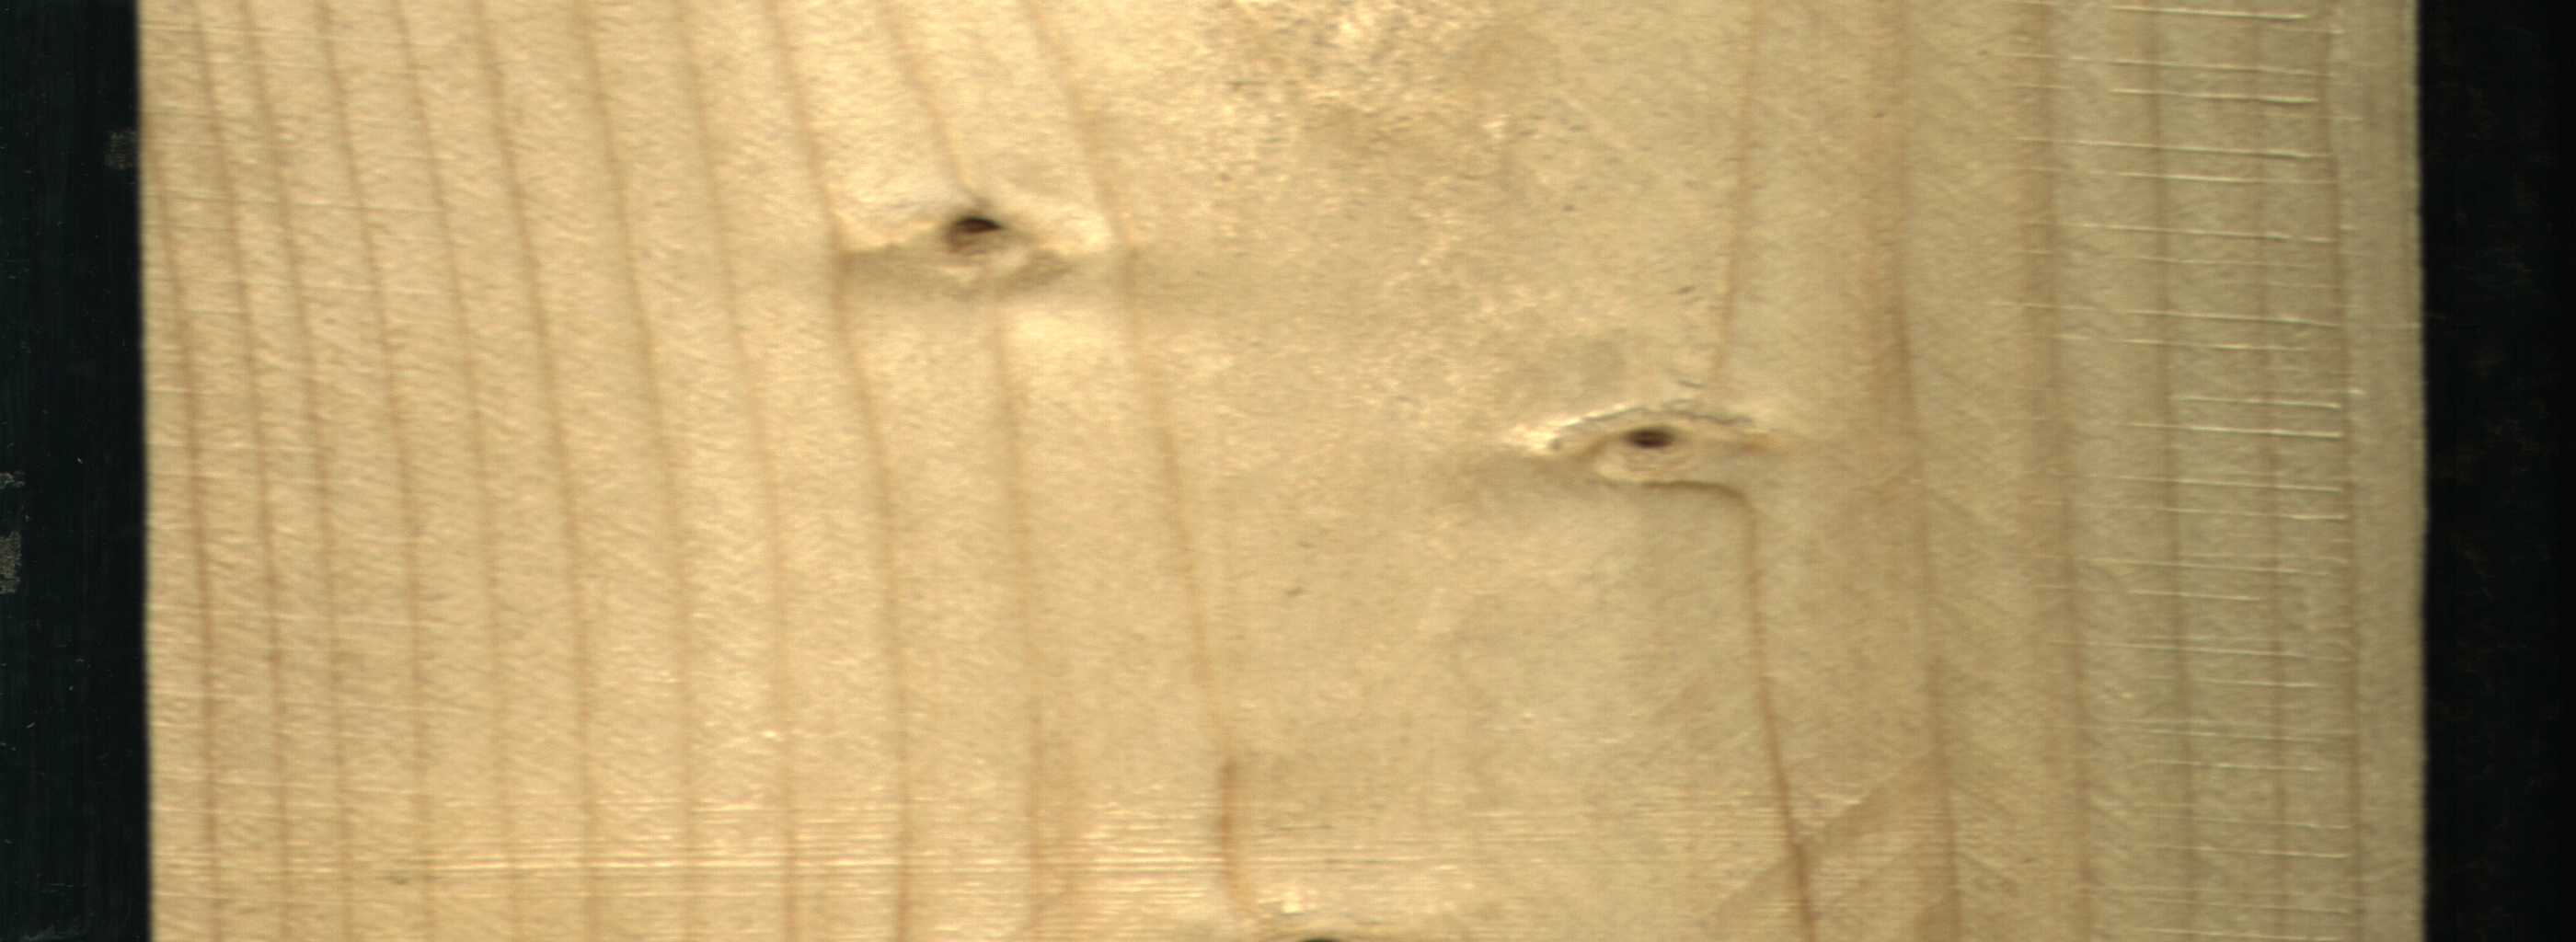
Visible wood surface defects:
Dead_Knot
Dead_Knot